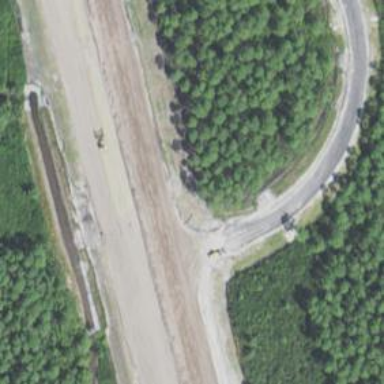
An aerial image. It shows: Expressway.